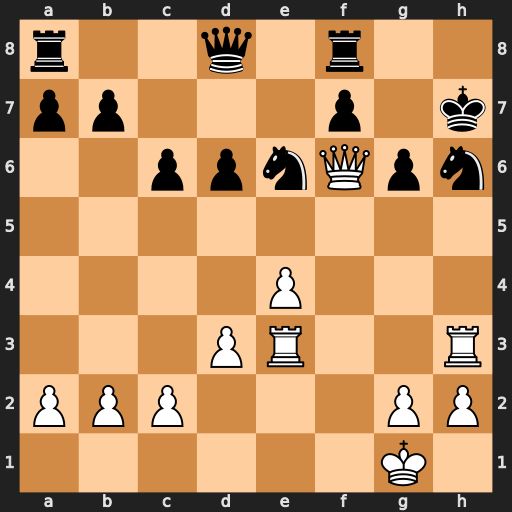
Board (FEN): r2q1r2/pp3p1k/2ppnQpn/8/4P3/3PR2R/PPP3PP/6K1
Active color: w
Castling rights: -
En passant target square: -
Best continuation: Rxh6+ Kxh6 Rh3#